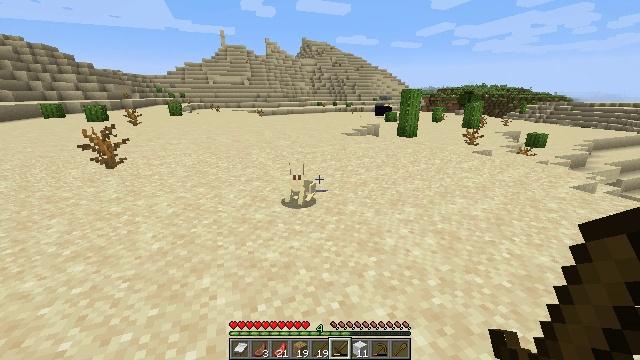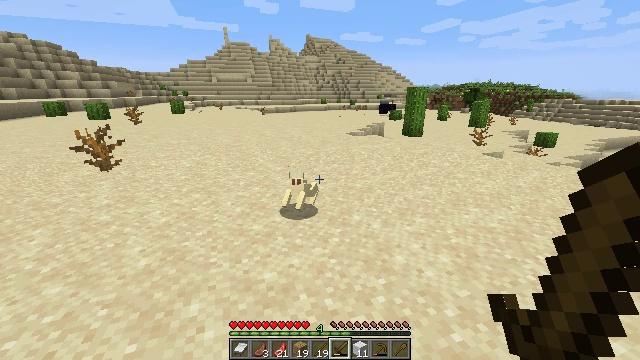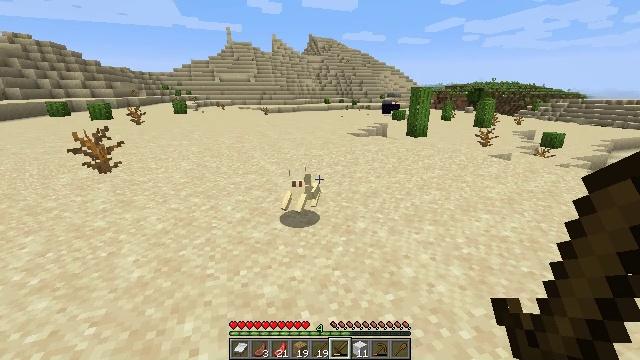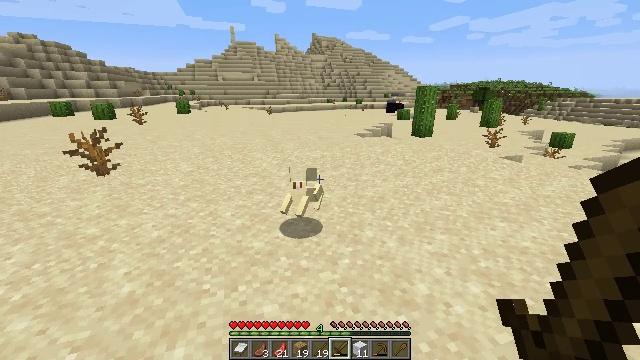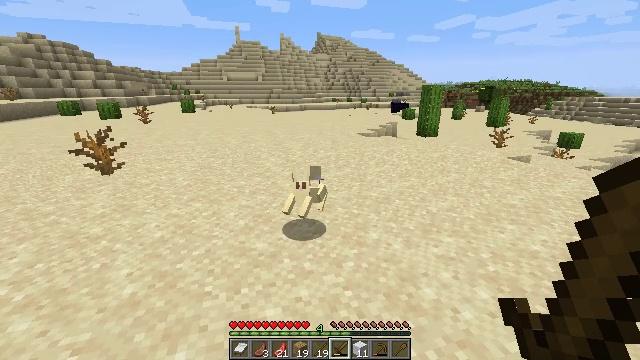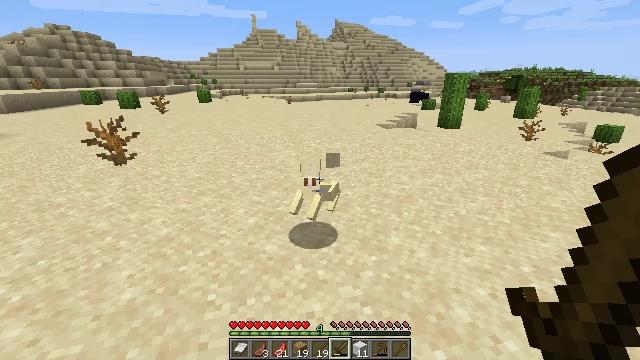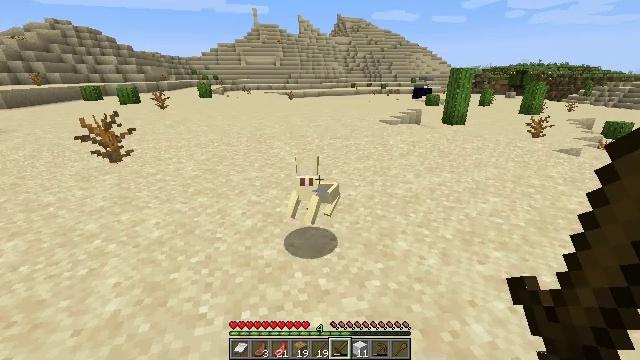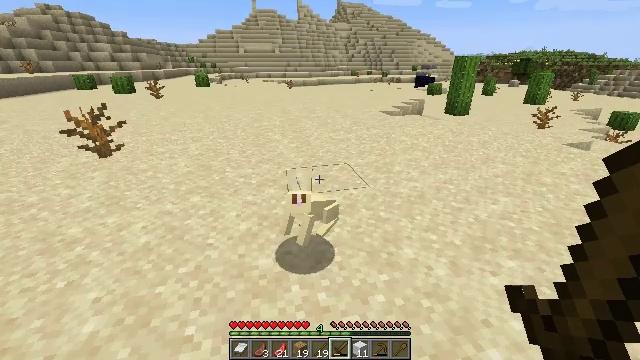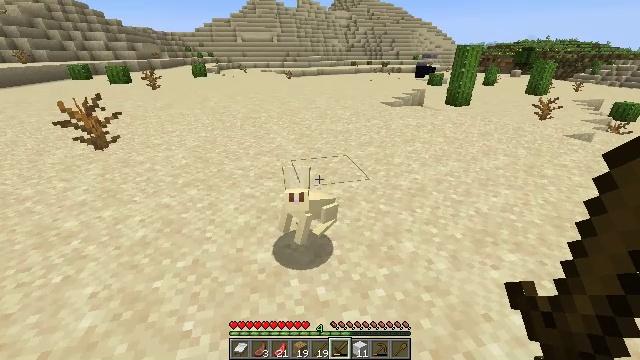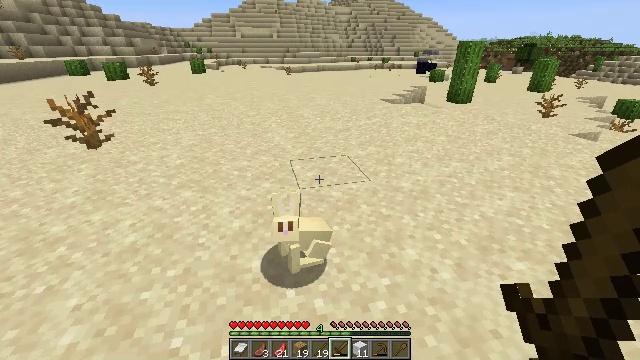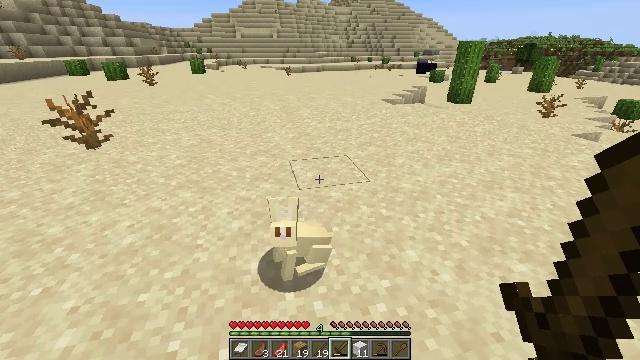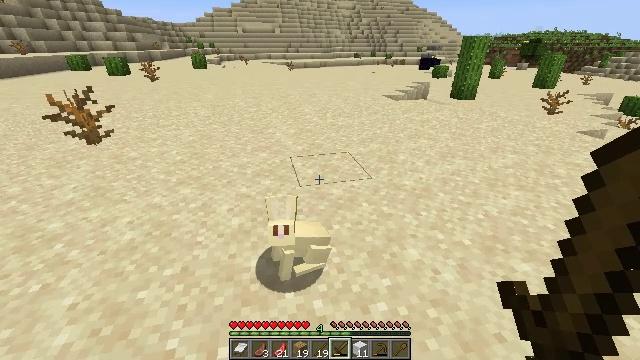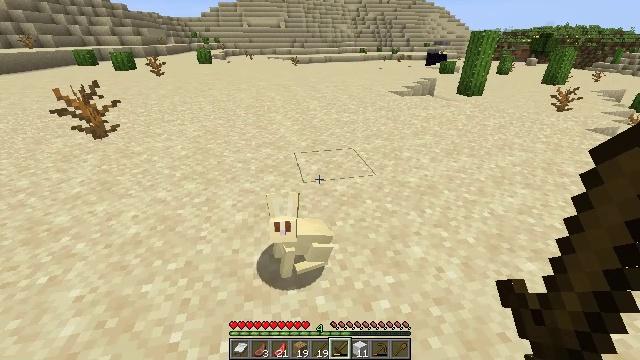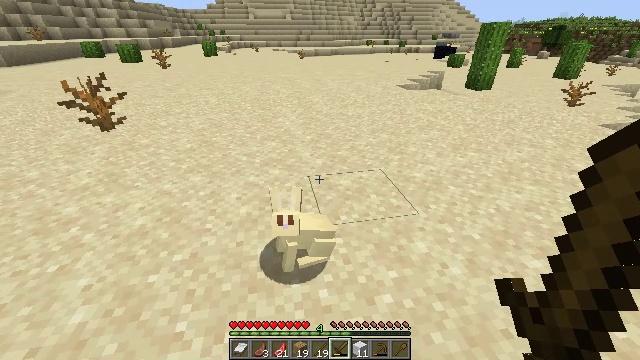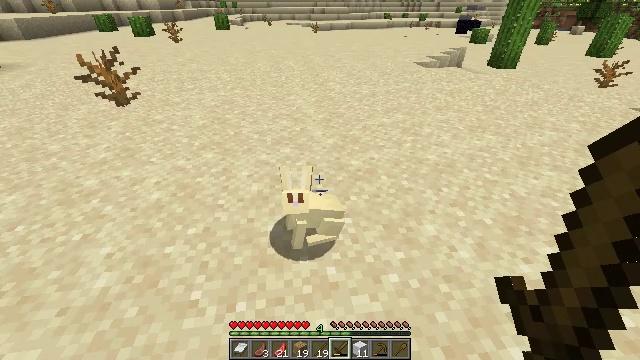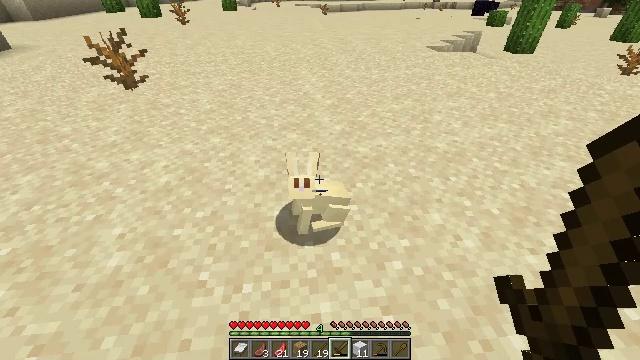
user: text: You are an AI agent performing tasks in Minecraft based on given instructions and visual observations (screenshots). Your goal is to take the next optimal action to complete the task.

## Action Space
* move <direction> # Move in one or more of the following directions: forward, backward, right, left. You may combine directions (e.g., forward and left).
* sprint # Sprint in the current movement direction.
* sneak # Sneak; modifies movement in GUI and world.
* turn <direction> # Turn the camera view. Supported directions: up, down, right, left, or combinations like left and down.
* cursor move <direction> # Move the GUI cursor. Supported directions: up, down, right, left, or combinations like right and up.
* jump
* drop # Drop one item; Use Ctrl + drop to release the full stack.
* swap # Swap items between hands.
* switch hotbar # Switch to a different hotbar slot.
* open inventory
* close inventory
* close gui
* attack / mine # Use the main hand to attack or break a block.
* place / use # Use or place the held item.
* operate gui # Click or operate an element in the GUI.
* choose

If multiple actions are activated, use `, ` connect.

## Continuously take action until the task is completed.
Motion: motion action
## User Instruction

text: Kill the rabbit.
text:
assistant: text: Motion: move forward
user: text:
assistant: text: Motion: move forward
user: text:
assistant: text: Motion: move forward
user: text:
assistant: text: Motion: move forward
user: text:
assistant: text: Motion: move forward, turn left and down
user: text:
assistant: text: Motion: move forward
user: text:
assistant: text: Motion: move forward, turn down
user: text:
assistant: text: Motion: turn down
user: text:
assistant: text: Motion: no_op
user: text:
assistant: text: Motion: no_op
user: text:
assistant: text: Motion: no_op
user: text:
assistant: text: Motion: turn left
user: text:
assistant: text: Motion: turn left and down
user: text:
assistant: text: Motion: turn left and down
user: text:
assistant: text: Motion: turn left and down
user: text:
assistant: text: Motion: turn left and down
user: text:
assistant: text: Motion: turn left and down
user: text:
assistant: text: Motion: turn left
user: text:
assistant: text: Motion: no_op
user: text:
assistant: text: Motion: no_op
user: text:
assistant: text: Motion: no_op
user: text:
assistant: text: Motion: no_op
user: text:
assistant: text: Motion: no_op
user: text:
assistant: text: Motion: turn right and up
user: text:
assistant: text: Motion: turn up
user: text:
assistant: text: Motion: turn up
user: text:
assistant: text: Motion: turn left and up
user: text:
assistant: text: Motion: turn left
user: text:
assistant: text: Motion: turn left
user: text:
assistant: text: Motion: turn left